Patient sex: M
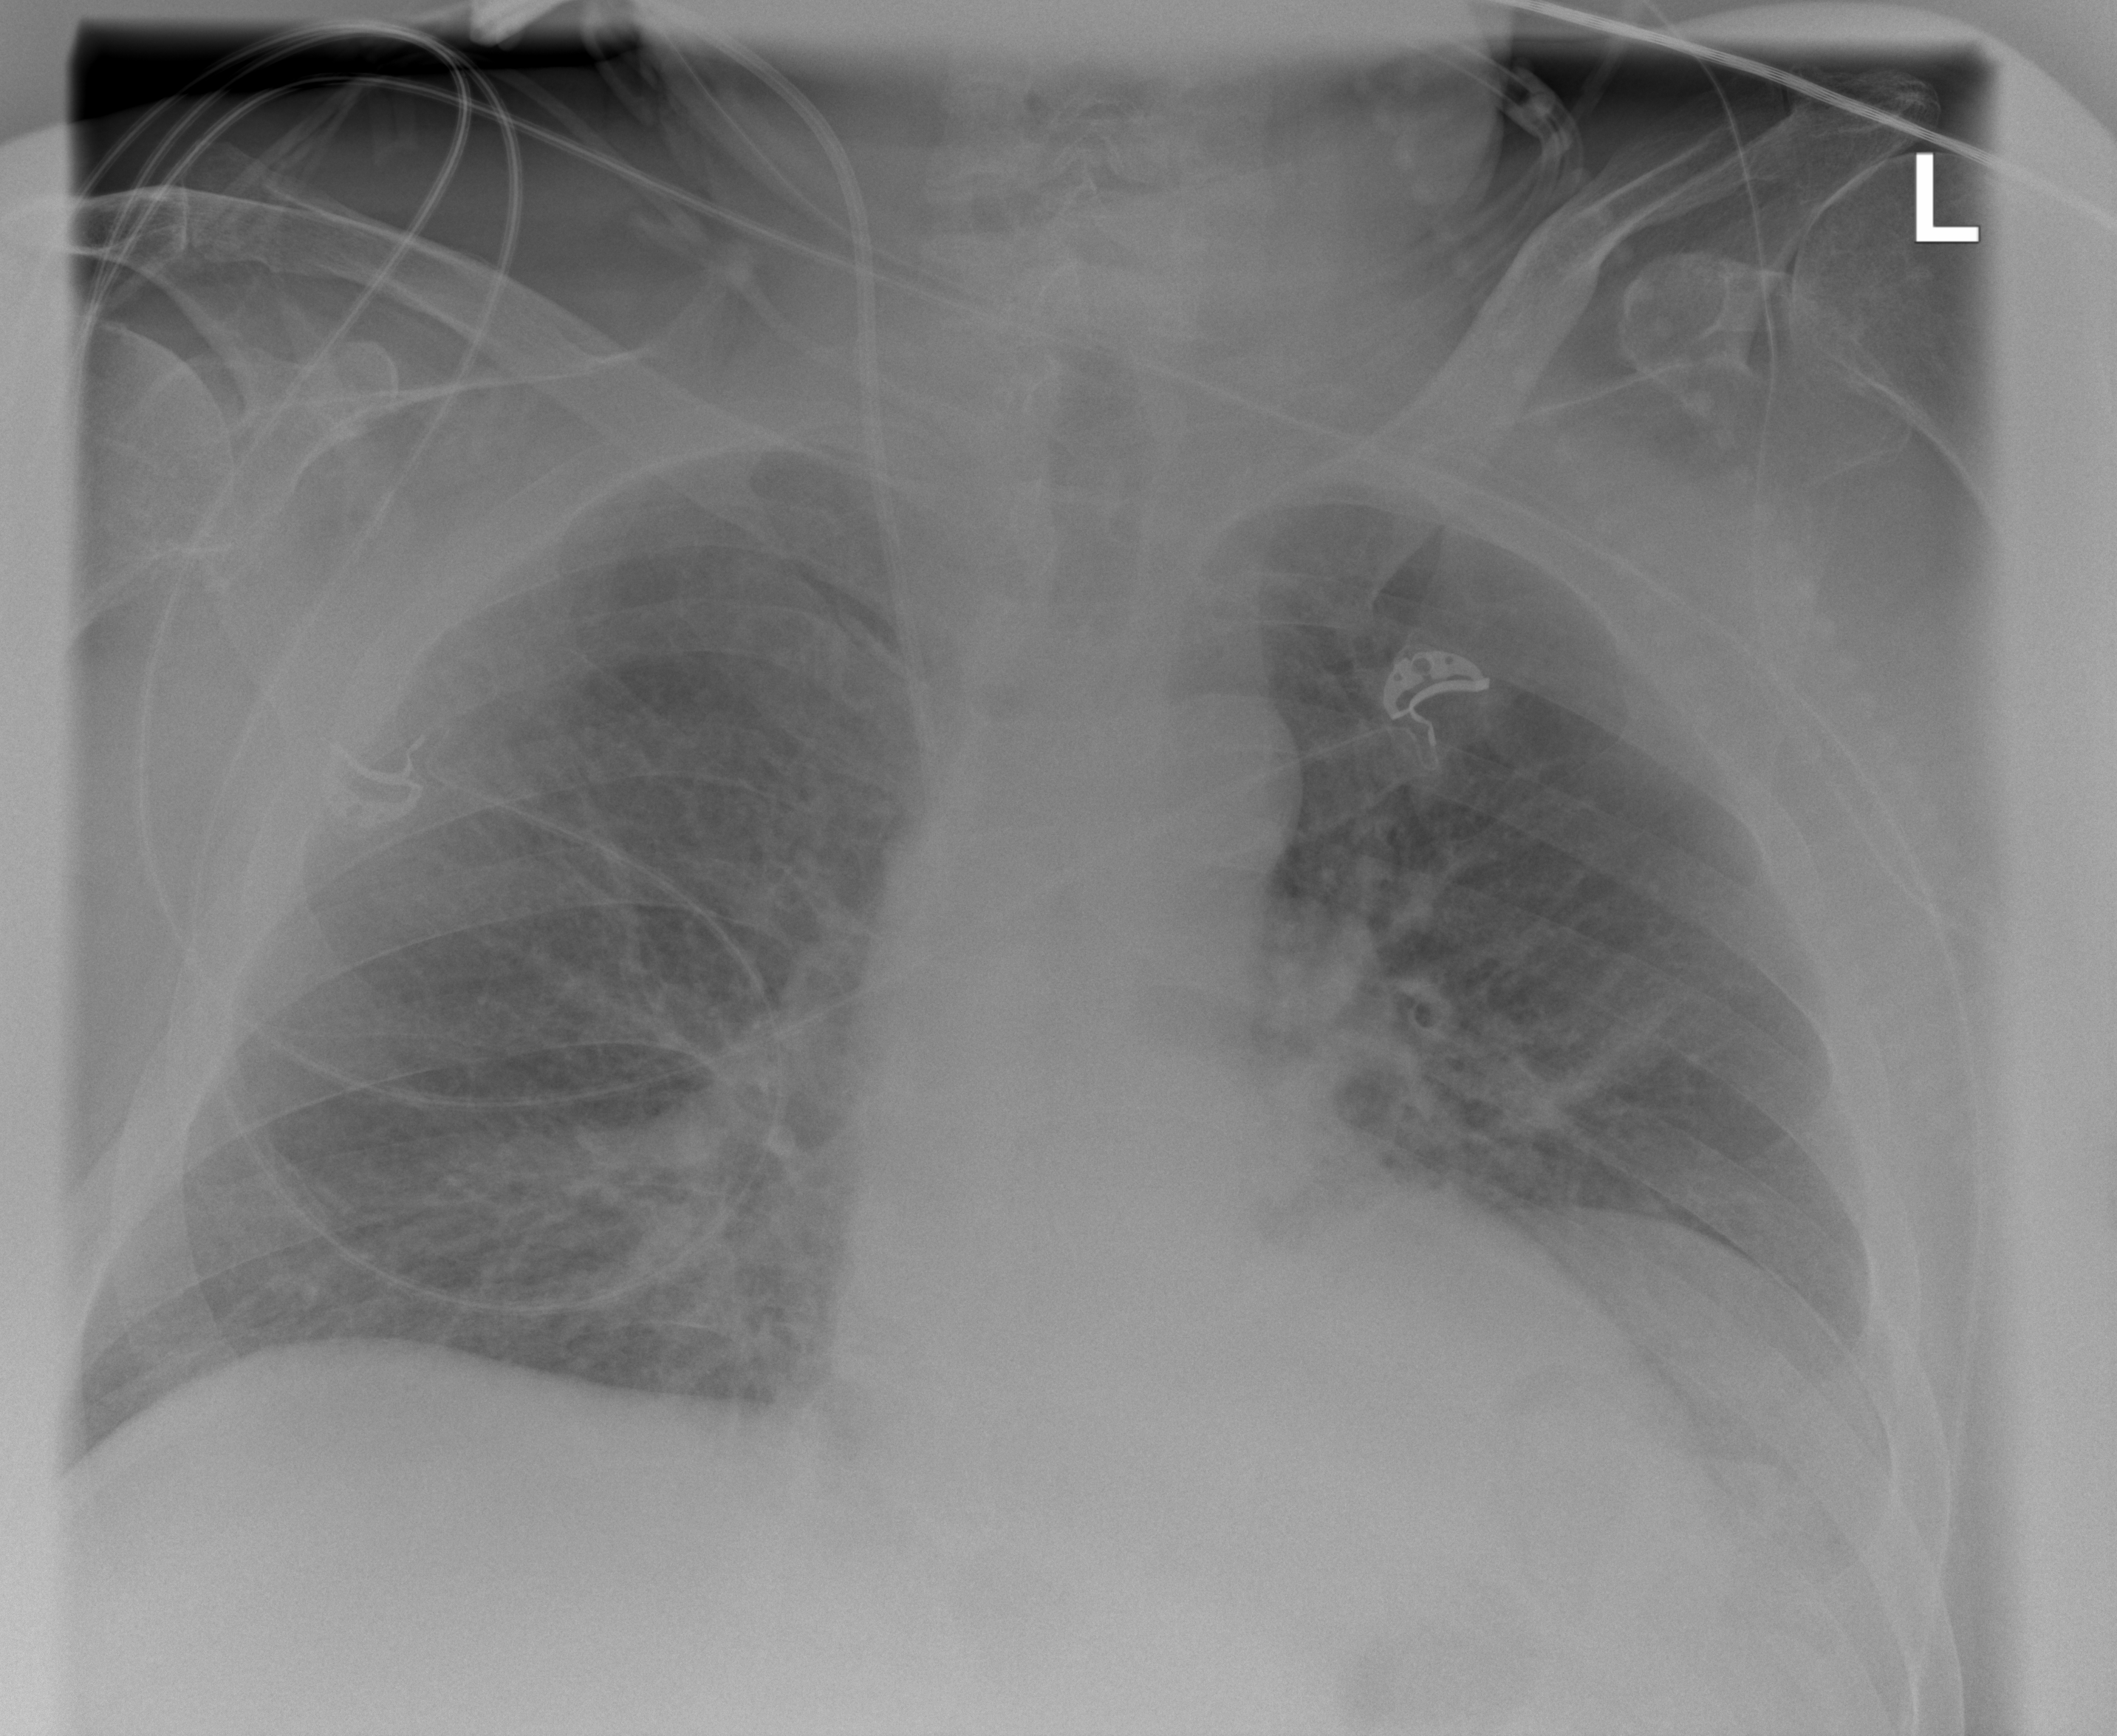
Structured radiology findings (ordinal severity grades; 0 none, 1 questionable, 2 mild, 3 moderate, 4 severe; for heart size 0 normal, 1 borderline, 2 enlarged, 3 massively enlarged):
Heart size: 2
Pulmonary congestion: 3
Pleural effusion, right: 0
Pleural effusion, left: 0
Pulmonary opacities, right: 2
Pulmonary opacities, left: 2
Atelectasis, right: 0
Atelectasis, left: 0